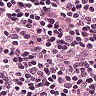
Metastatic tissue present: no